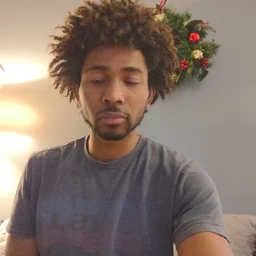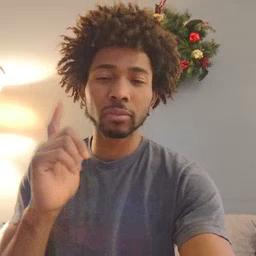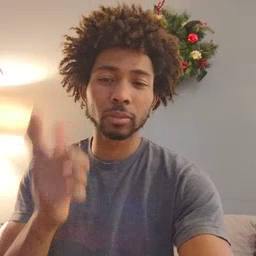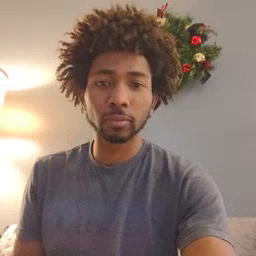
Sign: later